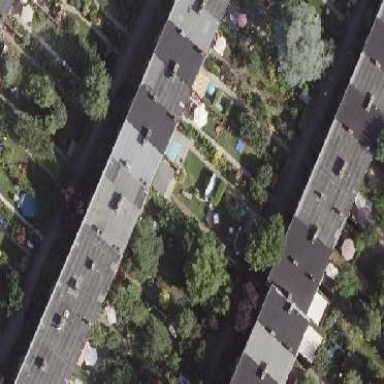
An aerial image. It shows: Residential garden.